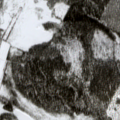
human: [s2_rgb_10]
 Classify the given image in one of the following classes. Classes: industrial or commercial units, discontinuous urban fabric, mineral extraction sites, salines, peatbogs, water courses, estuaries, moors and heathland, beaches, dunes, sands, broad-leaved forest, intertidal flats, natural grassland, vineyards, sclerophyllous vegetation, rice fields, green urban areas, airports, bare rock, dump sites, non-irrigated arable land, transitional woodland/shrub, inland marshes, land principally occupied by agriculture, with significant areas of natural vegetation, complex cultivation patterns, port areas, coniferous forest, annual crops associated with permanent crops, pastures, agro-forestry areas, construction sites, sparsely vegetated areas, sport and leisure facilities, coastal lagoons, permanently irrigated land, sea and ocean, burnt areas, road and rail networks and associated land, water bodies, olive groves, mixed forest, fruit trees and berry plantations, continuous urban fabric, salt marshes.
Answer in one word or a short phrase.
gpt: coniferous forest, transitional woodland/shrub, peatbogs